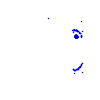
Particle: pion